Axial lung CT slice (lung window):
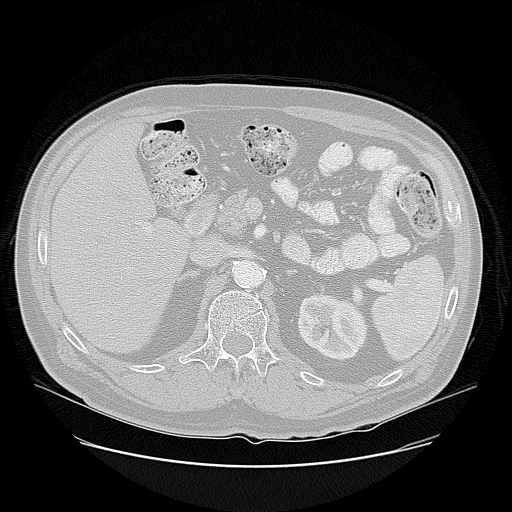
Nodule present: no